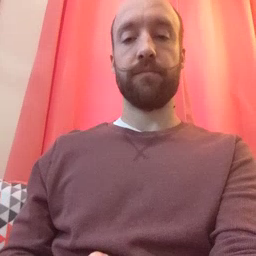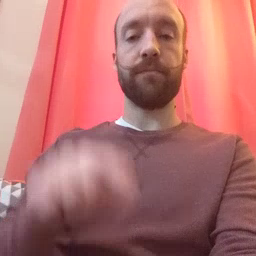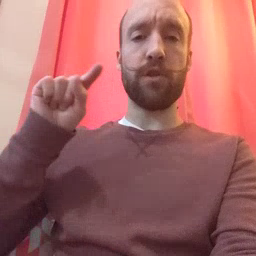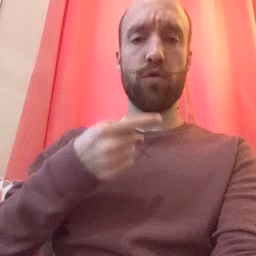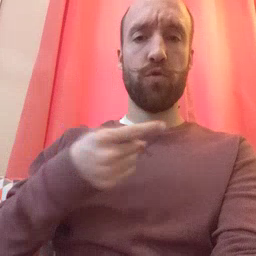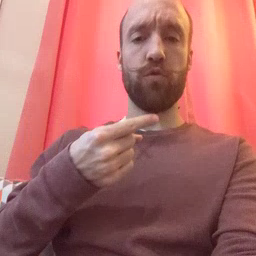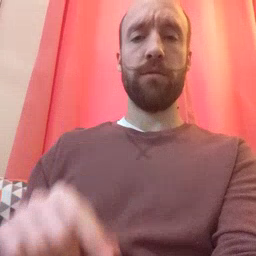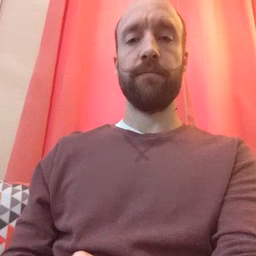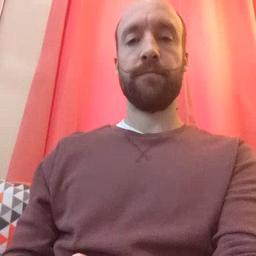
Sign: owie